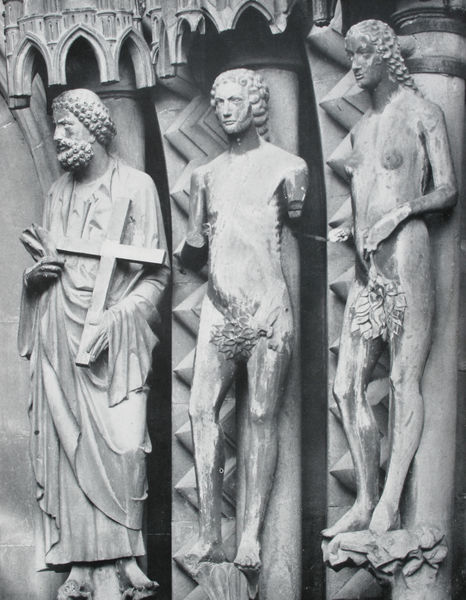
Titel: Petrus, Adam und Eva von der Adamspforte
Standort: Bamberg
Institution: Dom
Schlagwörter: blätter, körper, mann, nackt, umhang, weiß, brust, busen, frau, haar, holz, kleid, köpfe, männer, schwarz, säulen, bart, gesichter, wand, arme, blicke, falten, gesicht, sockel, stehen, stein, kirche, figur, gewand, haare, drei, spitzen, blatt, gotik, locken, skulptur, beine, relief, bein, brüste, holzschnitt, füsse, figuren, arch, arches, architecture, church, column, crown, folds, hands, men, people, priest, religious, robes, white, women, black, figures, france, gray, grey, hair, robe, three, wall, woman, detail, bildhauerei, faltenwurf, plastik, scham, foto, fotografie, photographie, bögen, adam, eva, paradies, nische, buch, kreuz, religion, dom, bedeckt, zweig, torso, schwarz weiss, münster, kathedrale, kapitell, photo, ecken, portal, zacken, sims, palmzweig, hand, skulpturen, wood, statuen, sandstein, gotisch, reims, jesus, apple, man, naked, nude, rock, stone, tree, mittelalter, fresken, baldachin, heiliger, feet, heilige, exterior, basis, vertreibung, dreiecke, paul, beard, french, martyr, petrus, saint, adam und eva, cross, curls, monument, sculpture, statue, breast, feigenblätter, discovery, drapery, marble, person, bildhauer, human, arms, clothes, leaves, toga, nischen, feigenblatt, renaissance, gehauen, cathedral, gewände, art, statues, gothic, medieval, tracery, legs, mark, ceramic, bare, apostel, breasts, god, christ, crucifix, figure, geand, andreas, humans, christian, holzschnitzerei, structure, carving, christianity, barlach, clothing, kirchenfassade, saints, branch, bible, triptych, standing, bamberg, body, sadt, prophet, vertreibung aus dem paradies, nipples, broken, middle ages, apostle, sculptures, kathedral, gewändefiguren, trumeau, prtal, holy, catholic, jesus christ, martyrs, stucco, chartres, romanesque, contrapposto, hairdo, john, heiliger adam eva, eve, fig leaf, goik, steinplastik, eden, stern, jamb, curly hair, peter, punishment, evangelist, tits, genitals, kathedral', vigleaf, baldakin, nipple, three wise men, religious art, armless, sin, matthew, medieval art, st paul, statuette, gewändeskulpturen, feigenzweig, ston, abraham, adam and eve, genesis, tympanum, andres, three figures, crisifx, fig, morality, kouros, figs, crusafix, tcross, refief, churc, banana, triage, breass, broken arms, regliious, fig leaves, modesty